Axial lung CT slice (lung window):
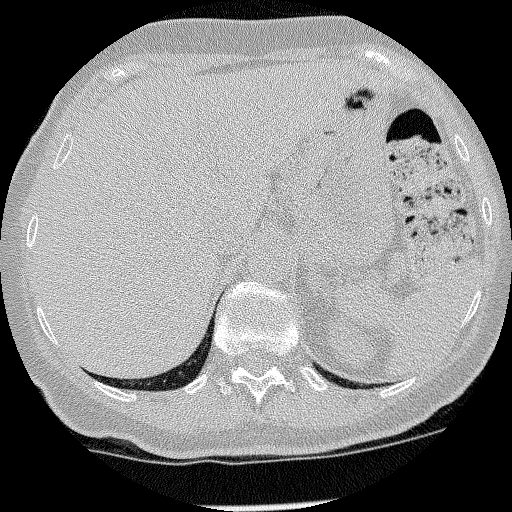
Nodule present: no